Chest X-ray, PA view. Patient: 32 years old, sex M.
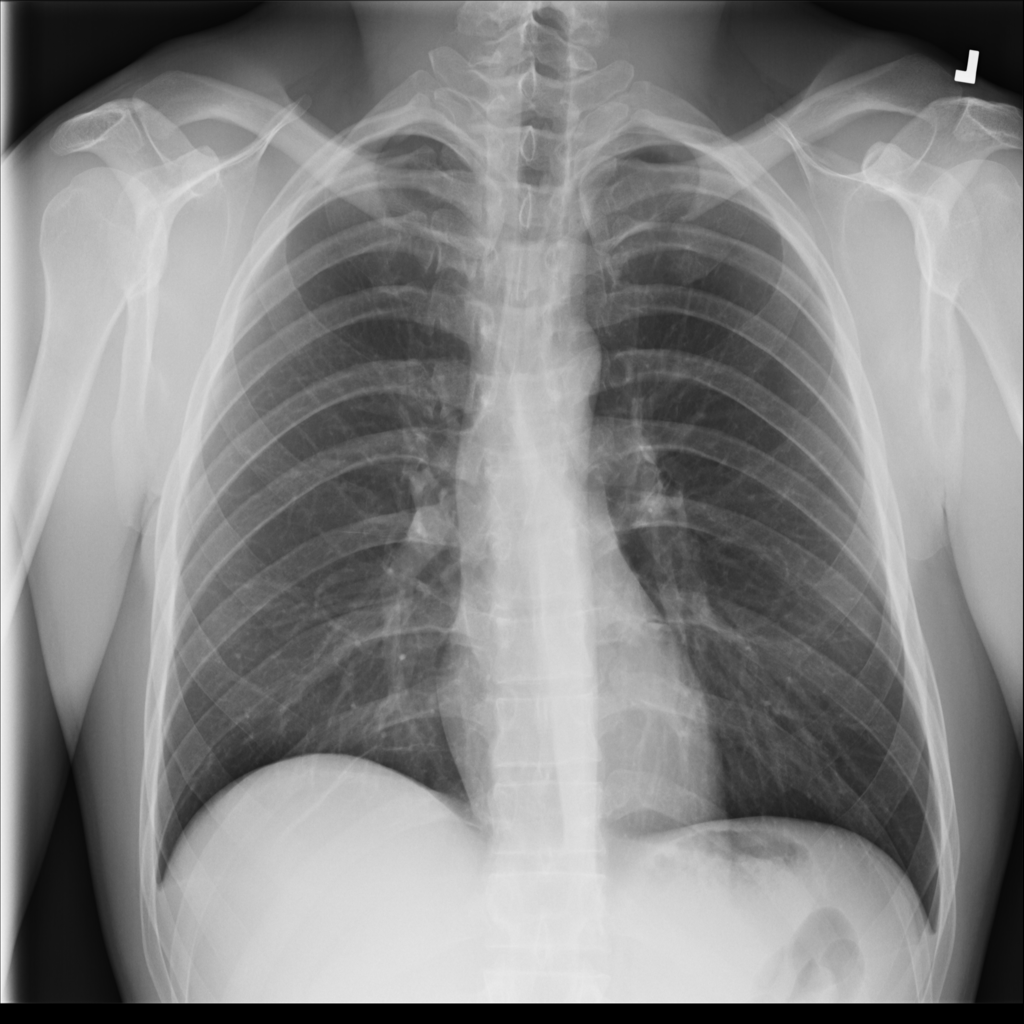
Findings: No Finding